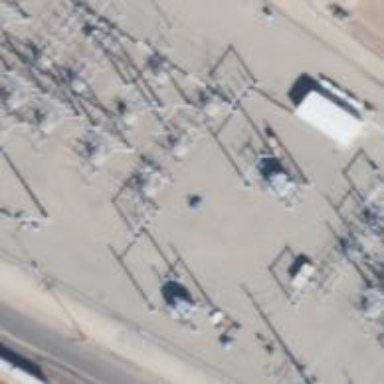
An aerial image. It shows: Switch for power supply.